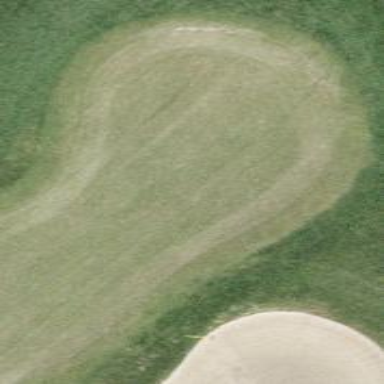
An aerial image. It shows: View of golf hole.